Question: I'm having some difficulty with chaining together two models in an unusual way.
I am trying to replicate the following flowchart:

For clarity, at each timestep of 'Model[0]' I am attempting to generate an entire time series from 'IR[i]' (Intermediate Representation) as a repeated input using 'Model[1]'. The purpose of this scheme is it allows the generation of a ragged 2-D time series from a 1-D input (while both allowing the second model to be omitted when the output for that timestep is not needed, and not requiring 'Model[0]' to constantly "switch modes" between accepting input, and generating output).
I assume a custom training loop will be required, and I already have a custom training loop for handling statefulness in the first model (the previous version only had a single output at each timestep). As depicted, the second model should have reasonably short outputs (able to be constrained to fewer than 10 timesteps).
But at the end of the day, while I can wrap my head around what I want to do, I'm not nearly adroit enough with Keras and/or Tensorflow to actually implement it. (In fact, this is my first non-toy project with the library.)
I have unsuccessfully searched literature for similar schemes to parrot, or example code to fiddle with. And I don't even know if this idea is possible from within TF/Keras.
I already have the two models working in isolation. (As in I've worked out the dimensionality, and done some training with dummy data to get garbage outputs for the second model, and the first model is based off of a previous iteration of this problem and has been fully trained.) If I have 'Model[0]' and 'Model[1]' as python variables (let's call them 'model_a' and 'model_b'), then how would I chain them together to do this?
Edit to add:
If this is all unclear, perhaps having the dimensions of each input and output will help:
The dimensions of each input and output are:
Input: '(batch_size, model_a_timesteps, input_size)'
IR: '(batch_size, model_a_timesteps, ir_size)'
IR[i] (after duplication): '(batch_size, model_b_timesteps, ir_size)'
Out[i]: '(batch_size, model_b_timesteps, output_size)'
Out: '(batch_size, model_a_timesteps, model_b_timesteps, output_size)'
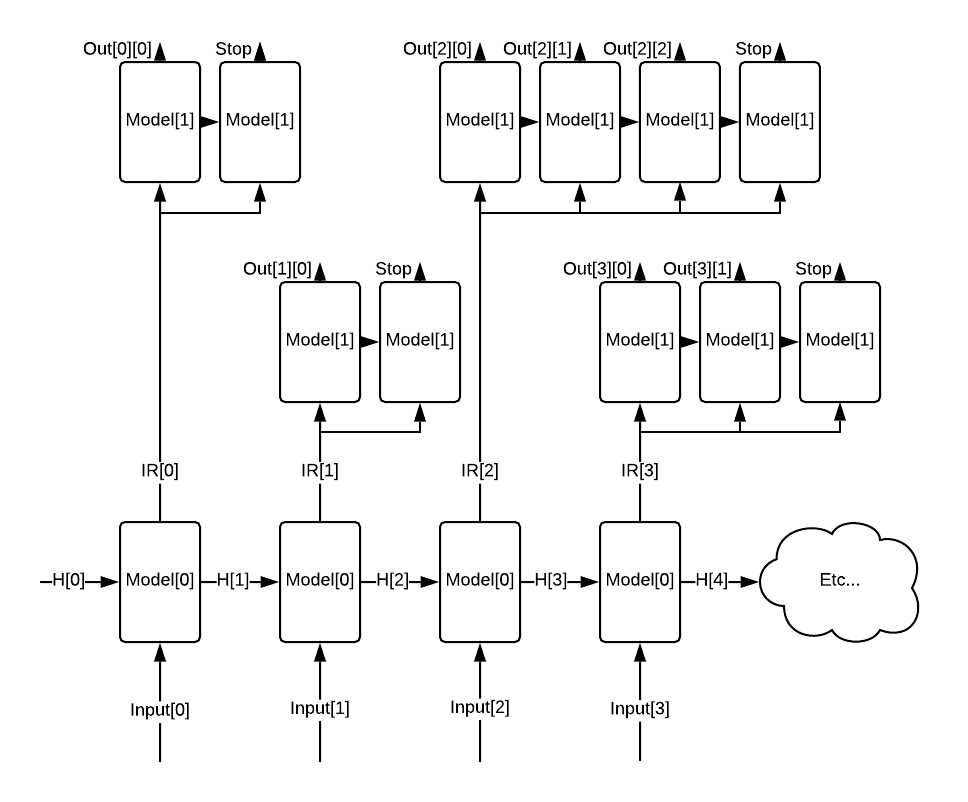
Answer: As this question has multiple major parts, I've dedicated a Q&A to the core challenge: <URL>. This answer focuses on implementing the variable output step length.
---
:
- 'model_a''model_b'- 'Out[0][1]''Out[0][0]''Out[2][0]''Out[0][1]'- -
: at bottom.
---
:
- 'Dense'- 'longest_step'- 'TensorArrays''dynamic_size=True'-
---
: I'm not entirely sure whether gradients interact between e.g. 'Out[0][1]' and 'Out[2][0]'. I did, however, verify that gradients flow horizontally if we write to separate 'TensorArray's for B's outputs per A's inputs (case 2); reimplementing for cases 4 & 5, grads will differ for models, including lower one with a complete single horizontal pass.
Thus we must write to a unified 'TensorArray'. For such, as there are no ops leading from e.g. 'IR[1]' to 'Out[0][1]', I can't see how TF would trace it as such - so it seems we're safe. Note, however, that in below example, using 'steps_at_t=[1]*6' make gradient flow in the both model horizontally, as we're writing to a single 'TensorArray' and passing hidden states.
The examined case is confounded, however, with B being stateful at all steps; lifting this requirement, we might need to write to a unified 'TensorArray' for all 'Out[0]', 'Out[1]', etc, but we must still test against something we know works, which is no longer as straightforward.
---
:
'''
import numpy as np
import tensorflow as tf
#%%# Make data & models, then fit ###########################################
x0 = y0 = tf.constant(np.random.randn(2, 3, 4))
msn = MultiStatefulNetwork(batch_shape=(2, 3, 4), steps_at_t=[3, 4, 2])
#%%#############################################
with tf.GradientTape(persistent=True) as tape:
outputs = msn(x0)
# shape: (3, 4, 2, 4), 0-padded
# We can pad labels accordingly.
# Note the (2, 4) model_b's output shape, which is a timestep slice;
# model_b is a *slice model*. Careful in implementing various logics
# which are and aren't intended to be stateful.
'''
---
:
Not the cleanest, nor most optimal code, but it works; room for improvement.
More importantly: I implemented this in Eager, and have no idea how it'll work in Graph, and making it work for both can be quite tricky. If needed, just run in Graph and compare all values as done in the "cases".
'''
# ideally we won't 'import tensorflow' at all; kept for code simplicity
import tensorflow as tf
from tensorflow.python.util import nest
from tensorflow.python.ops import array_ops, tensor_array_ops
from tensorflow.python.framework import ops
from tensorflow.keras.layers import Input, SimpleRNN, SimpleRNNCell
from tensorflow.keras.models import Model
#######################################################################
class MultiStatefulNetwork():
def __init__(self, batch_shape=(2, 6, 4), steps_at_t=[]):
self.batch_shape=batch_shape
self.steps_at_t=steps_at_t
self.batch_size = batch_shape[0]
self.units = batch_shape[-1]
self._build_models()
def __call__(self, inputs):
outputs = self._forward_pass_a(inputs)
outputs = self._forward_pass_b(outputs)
return outputs
def _forward_pass_a(self, inputs):
return self.model_a(inputs, training=True)
def _forward_pass_b(self, inputs):
return model_rnn_outer(self.model_b, inputs, self.steps_at_t)
def _build_models(self):
ipt = Input(batch_shape=self.batch_shape)
out = SimpleRNN(self.units, return_sequences=True)(ipt)
self.model_a = Model(ipt, out)
ipt = Input(batch_shape=(self.batch_size, self.units))
sipt = Input(batch_shape=(self.batch_size, self.units))
out, state = SimpleRNNCell(4)(ipt, sipt)
self.model_b = Model([ipt, sipt], [out, state])
self.model_a.compile('sgd', 'mse')
self.model_b.compile('sgd', 'mse')
def inner_pass(model, inputs, states):
return model_rnn(model, inputs, states)
def model_rnn_outer(model, inputs, steps_at_t=[2, 2, 4, 3]):
def outer_step_function(inputs, states):
x, steps = inputs
x = array_ops.expand_dims(x, 0)
x = array_ops.tile(x, [steps, *[1] * (x.ndim - 1)]) # repeat steps times
output, new_states = inner_pass(model, x, states)
return output, new_states
(outer_steps, steps_at_t, longest_step, outer_t, initial_states,
output_ta, input_ta) = _process_args_outer(model, inputs, steps_at_t)
def _outer_step(outer_t, output_ta_t, *states):
current_input = [input_ta.read(outer_t), steps_at_t.read(outer_t)]
output, new_states = outer_step_function(current_input, tuple(states))
# pad if shorter than longest_step.
# model_b may output twice, but longest in 'steps_at_t' is 4; then we need
# output.shape == (2, *model_b.output_shape) -> (4, *...)
# checking directly on 'output' is more reliable than from 'steps_at_t'
output = tf.cond(
tf.math.less(output.shape[0], longest_step),
lambda: tf.pad(output, [[0, longest_step - output.shape[0]],
*[[0, 0]] * (output.ndim - 1)]),
lambda: output)
output_ta_t = output_ta_t.write(outer_t, output)
return (outer_t + 1, output_ta_t) + tuple(new_states)
final_outputs = tf.while_loop(
body=_outer_step,
loop_vars=(outer_t, output_ta) + initial_states,
cond=lambda outer_t, *_: tf.math.less(outer_t, outer_steps))
output_ta = final_outputs[1]
outputs = output_ta.stack()
return outputs
def _process_args_outer(model, inputs, steps_at_t):
def swap_batch_timestep(input_t):
# Swap the batch and timestep dim for the incoming tensor.
# (samples, timesteps, channels) -> (timesteps, samples, channels)
# iterating dim0 to feed (samples, channels) slices expected by RNN
axes = list(range(len(input_t.shape)))
axes[0], axes[1] = 1, 0
return array_ops.transpose(input_t, axes)
inputs = nest.map_structure(swap_batch_timestep, inputs)
assert inputs.shape[0] == len(steps_at_t)
outer_steps = array_ops.shape(inputs)[0] # model_a_steps
longest_step = max(steps_at_t)
steps_at_t = tensor_array_ops.TensorArray(
dtype=tf.int32, size=len(steps_at_t)).unstack(steps_at_t)
# assume single-input network, excluding states which are handled separately
input_ta = tensor_array_ops.TensorArray(
dtype=inputs.dtype,
size=outer_steps,
element_shape=tf.TensorShape(model.input_shape[0]),
tensor_array_name='outer_input_ta_0').unstack(inputs)
# TensorArray is used to write outputs at every timestep, but does not
# support RaggedTensor; thus we must make TensorArray such that column length
# is that of the longest outer step, # and pad model_b's outputs accordingly
element_shape = tf.TensorShape((longest_step, *model.output_shape[0]))
# overall shape: (outer_steps, longest_step, *model_b.output_shape)
# for every input / at each step we write in dim0 (outer_steps)
output_ta = tensor_array_ops.TensorArray(
dtype=model.output[0].dtype,
size=outer_steps,
element_shape=element_shape,
tensor_array_name='outer_output_ta_0')
outer_t = tf.constant(0, dtype='int32')
initial_states = (tf.zeros(model.input_shape[0], dtype='float32'),)
return (outer_steps, steps_at_t, longest_step, outer_t, initial_states,
output_ta, input_ta)
def model_rnn(model, inputs, states):
def step_function(inputs, states):
output, new_states = model([inputs, *states], training=True)
return output, new_states
initial_states = states
input_ta, output_ta, time, time_steps_t = _process_args(model, inputs)
def _step(time, output_ta_t, *states):
current_input = input_ta.read(time)
output, new_states = step_function(current_input, tuple(states))
flat_state = nest.flatten(states)
flat_new_state = nest.flatten(new_states)
for state, new_state in zip(flat_state, flat_new_state):
if isinstance(new_state, ops.Tensor):
new_state.set_shape(state.shape)
output_ta_t = output_ta_t.write(time, output)
new_states = nest.pack_sequence_as(initial_states, flat_new_state)
return (time + 1, output_ta_t) + tuple(new_states)
final_outputs = tf.while_loop(
body=_step,
loop_vars=(time, output_ta) + tuple(initial_states),
cond=lambda time, *_: tf.math.less(time, time_steps_t))
new_states = final_outputs[2:]
output_ta = final_outputs[1]
outputs = output_ta.stack()
return outputs, new_states
def _process_args(model, inputs):
time_steps_t = tf.constant(inputs.shape[0], dtype='int32')
# assume single-input network (excluding states)
input_ta = tensor_array_ops.TensorArray(
dtype=inputs.dtype,
size=time_steps_t,
tensor_array_name='input_ta_0').unstack(inputs)
# assume single-output network (excluding states)
output_ta = tensor_array_ops.TensorArray(
dtype=model.output[0].dtype,
size=time_steps_t,
element_shape=tf.TensorShape(model.output_shape[0]),
tensor_array_name='output_ta_0')
time = tf.constant(0, dtype='int32', name='time')
return input_ta, output_ta, time, time_steps_t
'''